Aerial crown-view tile of a tropical tree (Barro Colorado Island, Panama), acquired 20250715:
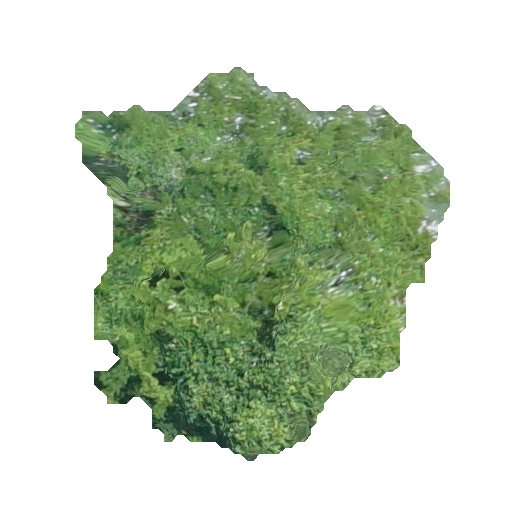
Species: Enterolobium cyclocarpum
GBIF accepted scientific name: Enterolobium cyclocarpum
Crown area: 149.538 m²